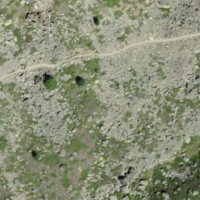
EUNIS habitat code: 48
Species observed at this site:
Rhododendron ferrugineum
Juniperus communis